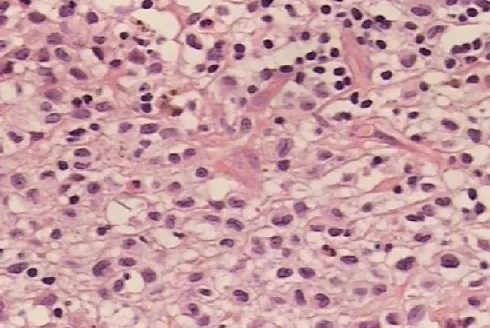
Microscopic aspect of vulvar langerhans cell histiocytosis (lens 40).
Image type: pathology (h&e)